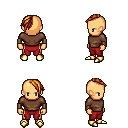
a pixel art fantasy rpg character, male body template, human, tanned skin, brown long-sleeve shirt, red pants, dark blonde long mohawk hairstyle, leather bracers, gold boots, four views (front, back, left, right), 2x2 character sprite sheet, small pixel art, hard edges, no anti-aliasing